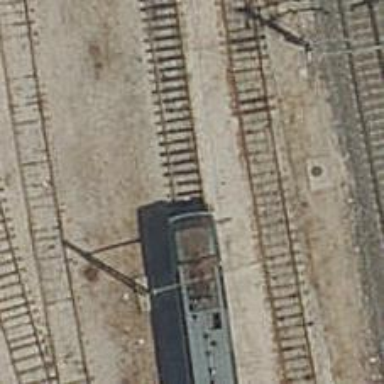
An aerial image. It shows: Rail yard with electrified contact lines for the railway.